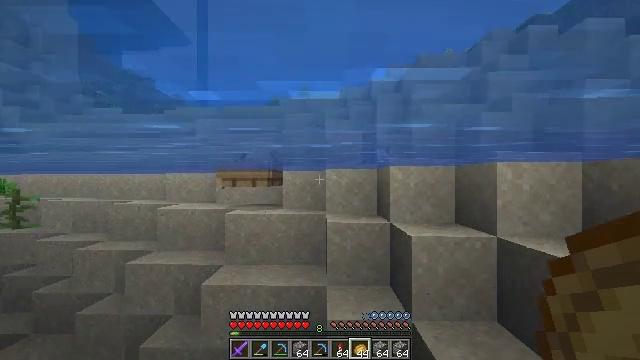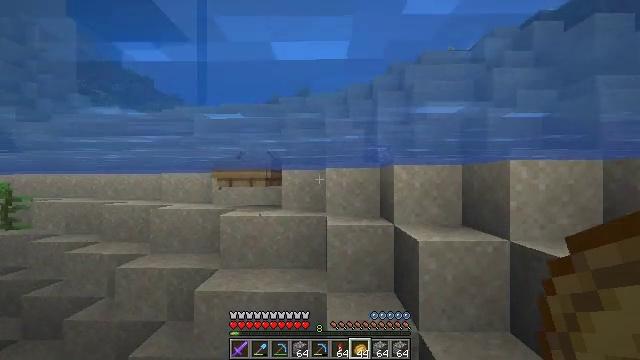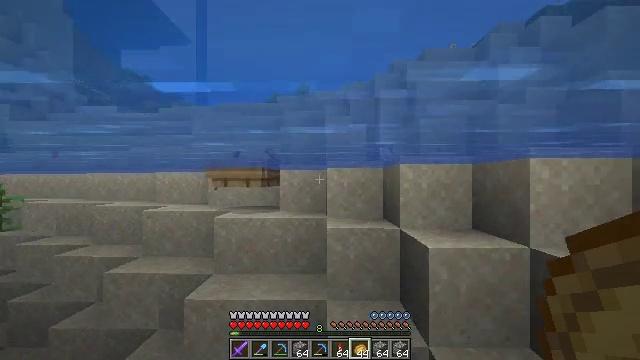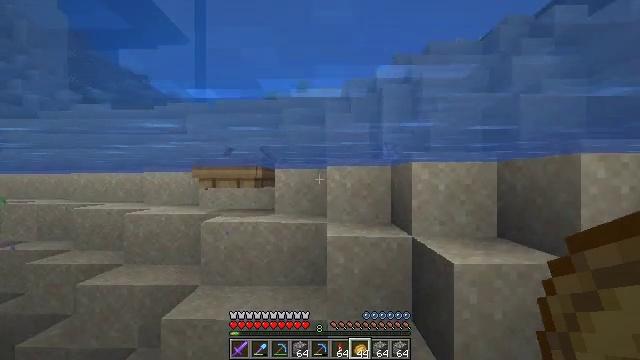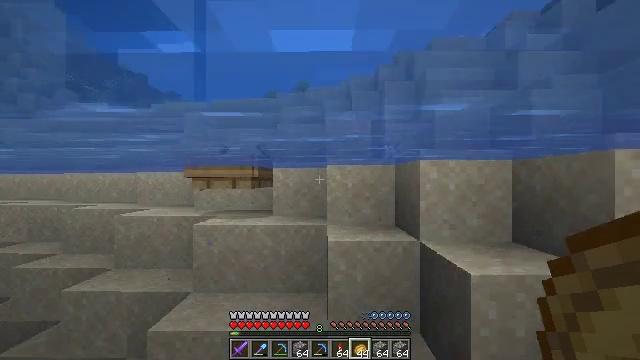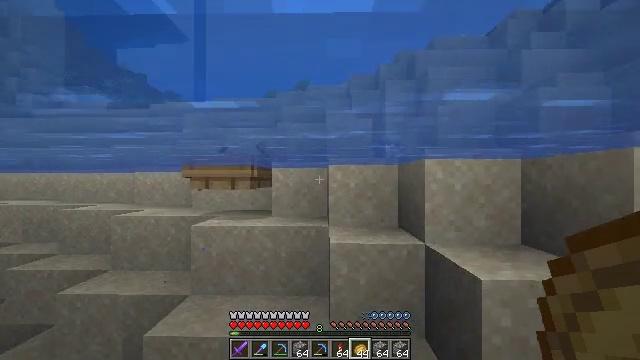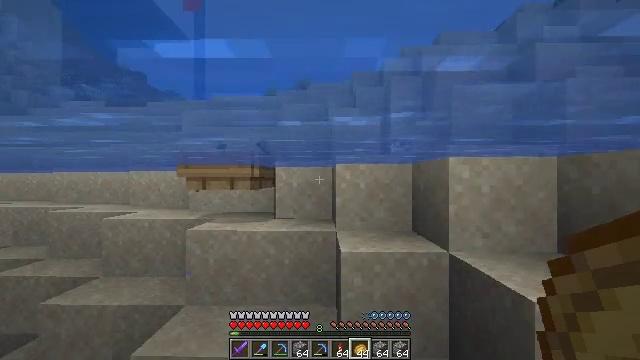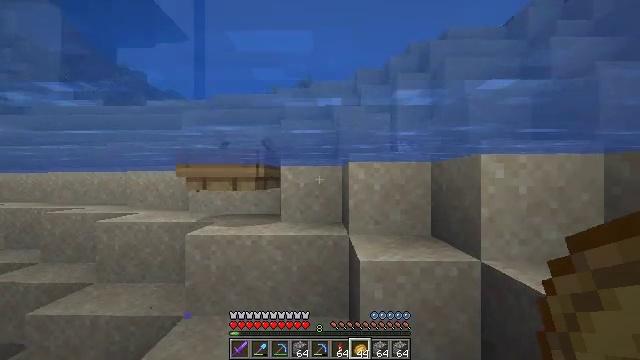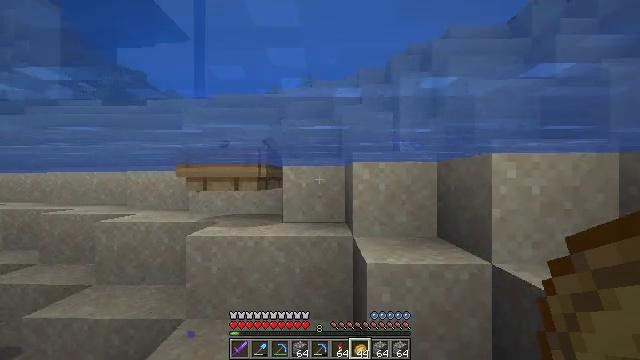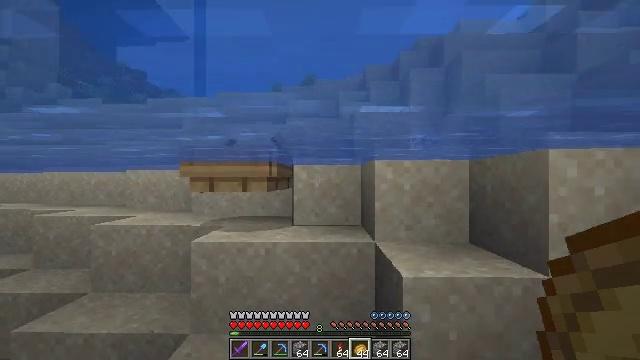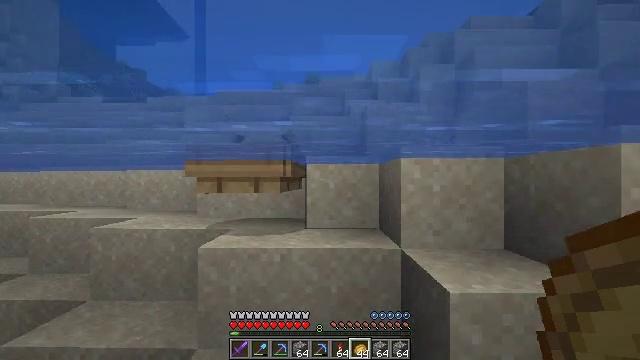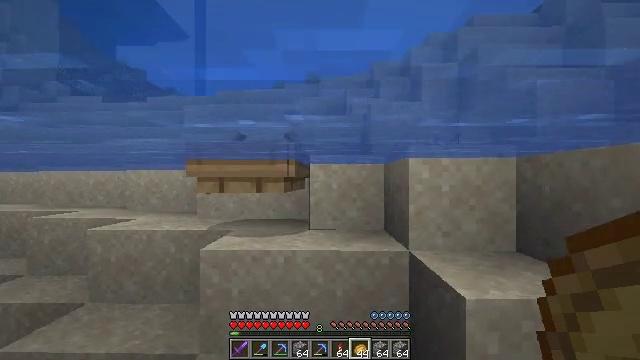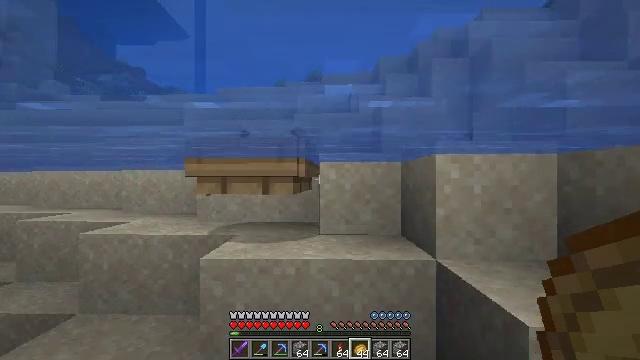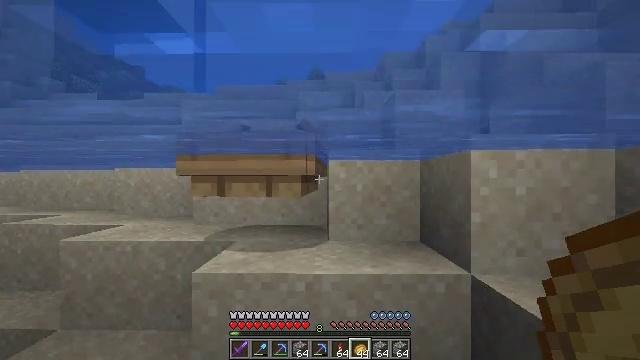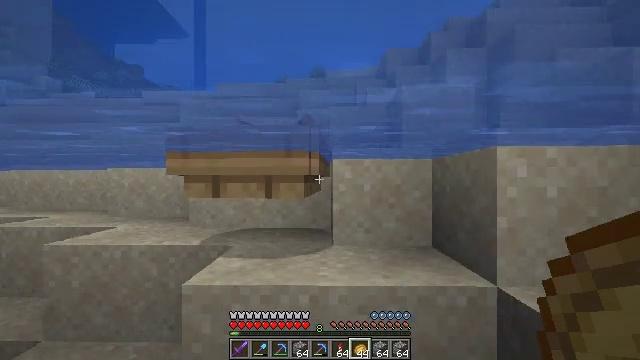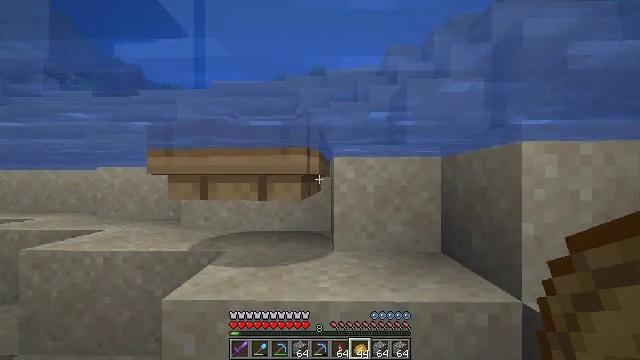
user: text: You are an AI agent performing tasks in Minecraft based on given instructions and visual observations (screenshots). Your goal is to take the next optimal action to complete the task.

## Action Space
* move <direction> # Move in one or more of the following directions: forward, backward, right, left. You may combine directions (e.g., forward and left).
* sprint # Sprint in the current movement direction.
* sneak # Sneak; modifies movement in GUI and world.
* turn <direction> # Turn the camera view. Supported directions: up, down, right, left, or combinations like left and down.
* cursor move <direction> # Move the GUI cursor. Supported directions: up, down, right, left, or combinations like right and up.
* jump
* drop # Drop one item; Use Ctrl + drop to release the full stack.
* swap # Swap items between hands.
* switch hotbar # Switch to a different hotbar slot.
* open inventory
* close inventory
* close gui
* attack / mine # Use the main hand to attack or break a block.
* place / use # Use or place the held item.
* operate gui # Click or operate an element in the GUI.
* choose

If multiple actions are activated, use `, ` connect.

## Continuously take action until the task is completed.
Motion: motion action
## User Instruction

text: Retrieve the ender chest safely.
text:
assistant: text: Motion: move forward
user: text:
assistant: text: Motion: move forward
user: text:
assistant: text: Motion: move forward
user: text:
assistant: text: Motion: move forward
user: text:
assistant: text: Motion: move forward and move left
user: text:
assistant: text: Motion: move forward and move left
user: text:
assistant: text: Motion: move forward and move left
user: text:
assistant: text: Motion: move forward and move left
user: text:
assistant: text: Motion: move forward and move left
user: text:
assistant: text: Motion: move forward and move left
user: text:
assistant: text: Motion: move forward
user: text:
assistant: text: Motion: move forward
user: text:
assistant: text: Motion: move forward
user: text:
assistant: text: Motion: move forward
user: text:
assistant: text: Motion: move forward and move right
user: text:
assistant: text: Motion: move forward and move right
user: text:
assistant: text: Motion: move forward and move right
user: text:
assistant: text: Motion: move forward and move right
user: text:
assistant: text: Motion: move forward and move right
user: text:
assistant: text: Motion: move forward and move right
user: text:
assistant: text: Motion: move forward and move right
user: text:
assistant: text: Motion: move forward
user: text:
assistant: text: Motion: move forward
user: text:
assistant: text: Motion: move forward, jump
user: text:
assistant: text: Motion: move forward, jump
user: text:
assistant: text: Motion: move forward, jump
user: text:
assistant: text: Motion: move forward, jump
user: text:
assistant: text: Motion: move forward, jump
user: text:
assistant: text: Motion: move forward, jump
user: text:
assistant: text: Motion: move forward, jump